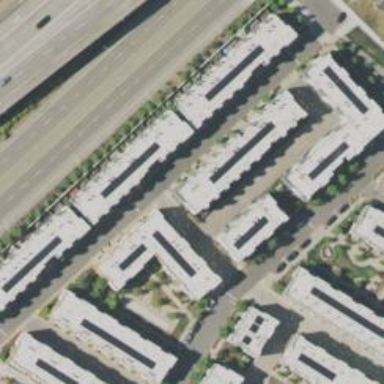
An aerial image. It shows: Condominium within residential area.